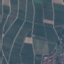
Land use / land cover: PermanentCrop